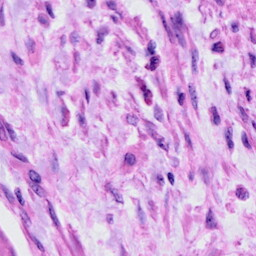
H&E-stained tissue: Cervix